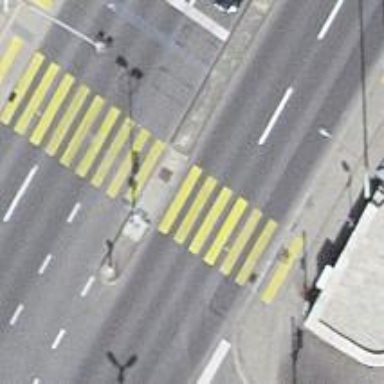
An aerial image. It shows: Crossing with traffic signals.